Question: I would be in need of 3 dynamic div containers.
1. dynamic body container
2. dynamic image container
3. dynamic sidebar container
The problem that am facing is that the text should go below the dynamic image container but the dynamic image container is wider then the dynamic sidebar container. The <URL> better explains my problem.
Any help will be greatly appreciated.

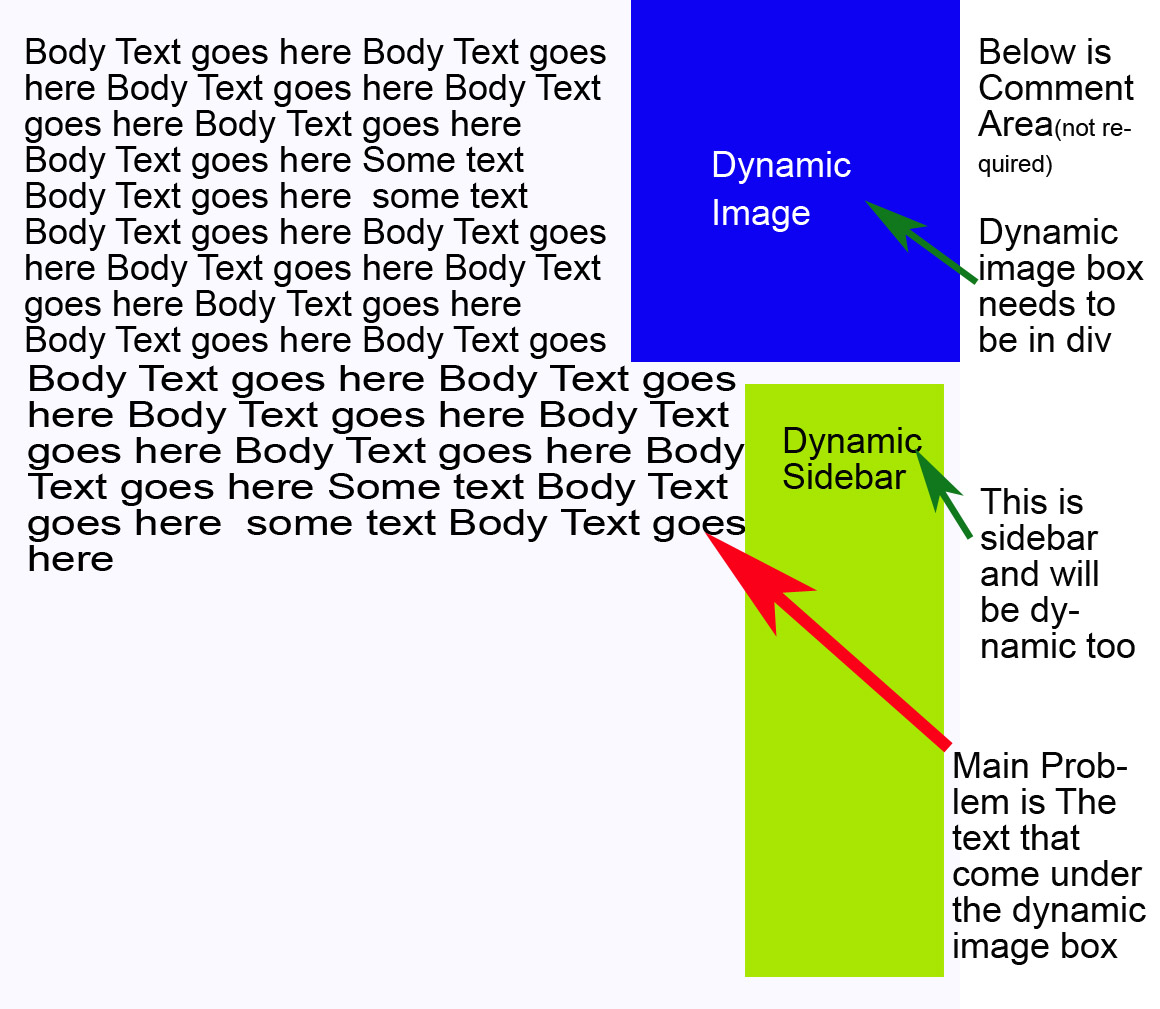
Answer: This is simple you need to know that you just need to 'clear:right' to make space for the content on right
here is the fiddle that shows exact result as of your image
<URL>